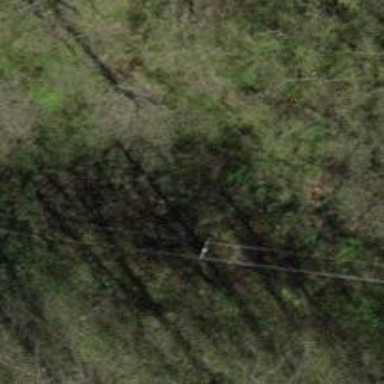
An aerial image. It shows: Power pole.